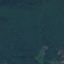
Label: Forest